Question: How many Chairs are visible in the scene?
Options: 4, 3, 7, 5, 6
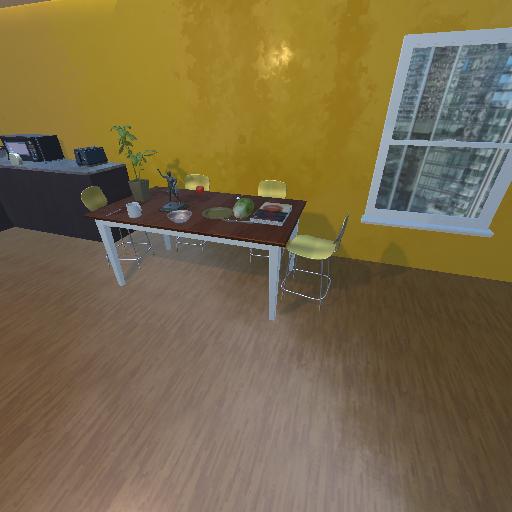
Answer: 4